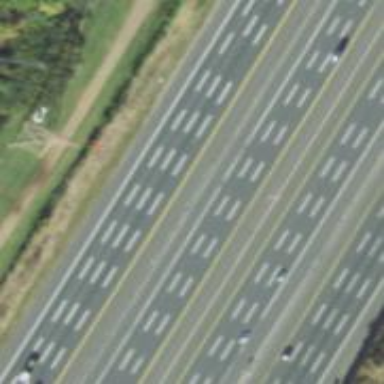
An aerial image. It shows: Motorway.